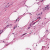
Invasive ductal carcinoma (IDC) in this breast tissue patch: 0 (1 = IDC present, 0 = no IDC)